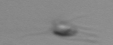
Label: Calciopappus